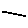
Label: line